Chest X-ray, PA view. Patient: 46 years old, sex M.
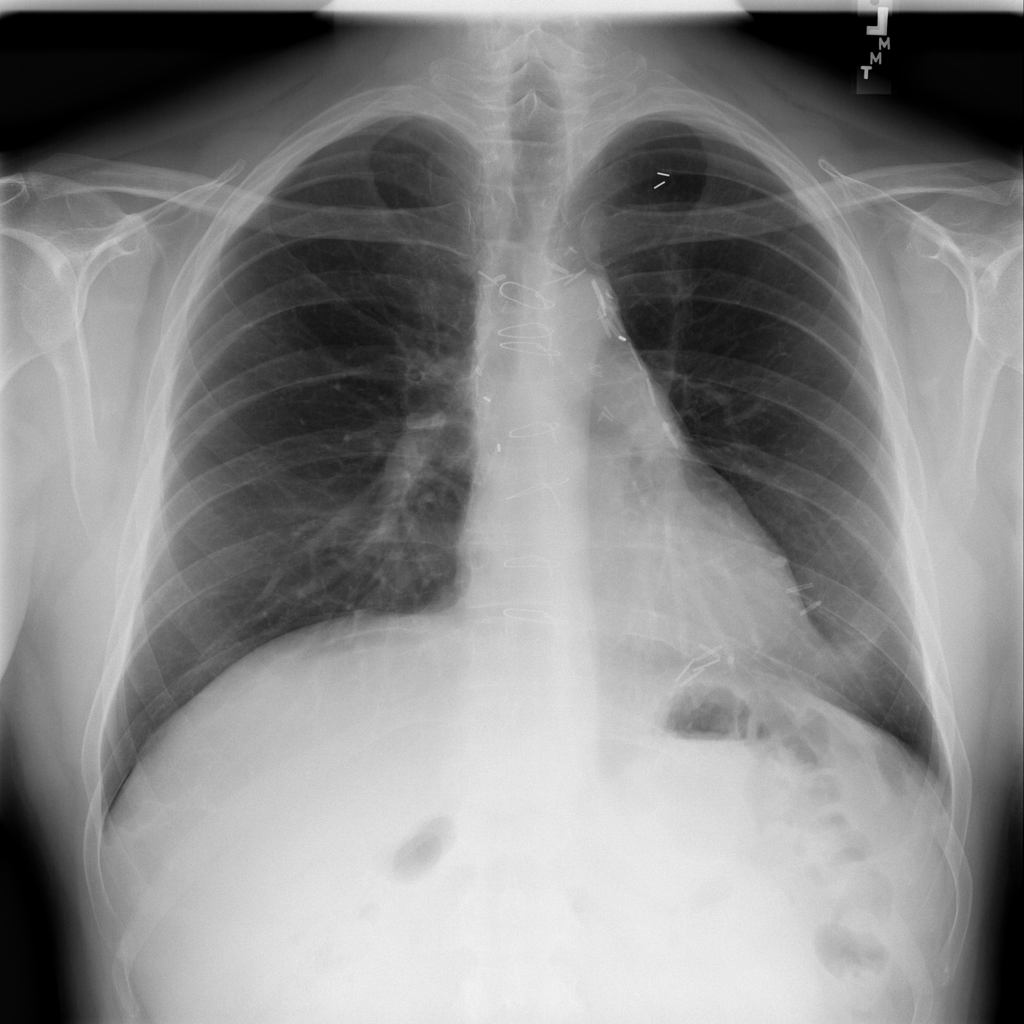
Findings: No Finding